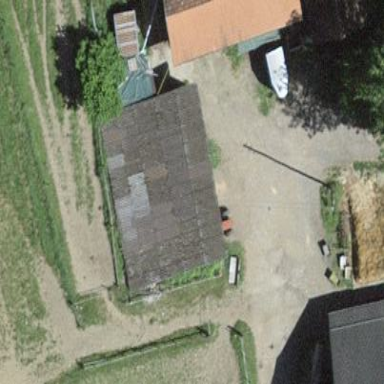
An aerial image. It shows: Shed building.